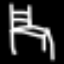
Label: chair